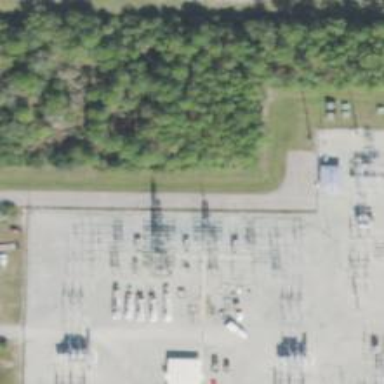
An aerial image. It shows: Switch for power supply.